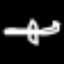
Label: airplane